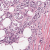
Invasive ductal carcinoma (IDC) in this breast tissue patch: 1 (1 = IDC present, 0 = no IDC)